Question: I developed an algorithm for border tracing of objects in an image. The algorithm is capable of tracing all the objects in an image and returns the result so that you don't have to slice an image with multiple objects to use them with the algorithm.
So basically I begin by finding a threshold value, then get the binary image after threshold and then run the algorithm on it.
The algorithm is below:
1. find the first pixel that belongs to any object.
2. Trace that object (has its own algorithm)
3. get the minimum area of the square that contains that object
4. mark all the pixels in that square as 0 (erase it from the binary image)
5. repeat from 1 until there isn't any objects left.
This algorithm worked perfectly with objects that are far from each other, but when I tried with the image attached, I got the result attached also.
The problem is that, the square is near the circle and part of it lies in the square that contains the object, so this part is deleted because the program thinks that it is part of the first object.
I would appreciate it if anyone has a solution to this issue.
Thanks!
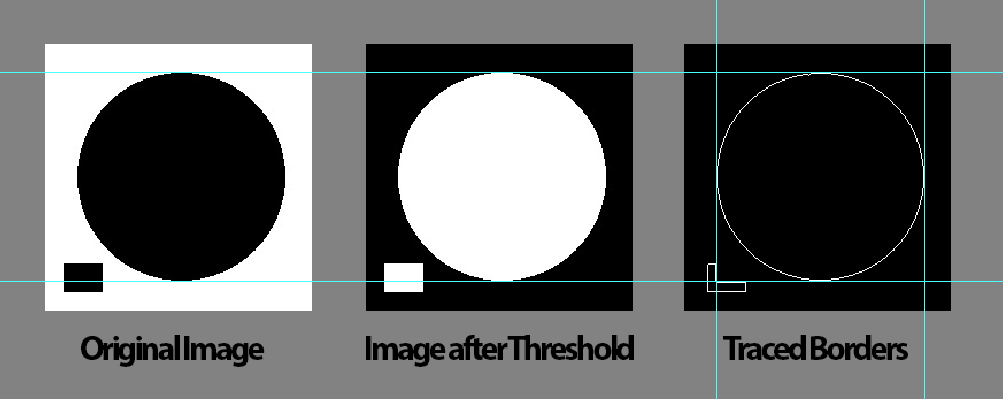
Answer: A quick-and-dirty method is to sort the bounding boxes in ascending order by area before erasing the shapes. That way smaller shapes are removed first, which will reduce the number of overlapping objects. This will be sufficient if you have only convex shapes.
Pseudocode:
'''
calculate all bounding boxes of shapes
sort boxes by area (smallest area first)
foreach box in list:
foreach pixel in box:
set pixel to 0
'''
A method guaranteed to work for arbitrary shapes is to fill the box using a mask of the object. You already create a binary image, so you can use this as the mask.
Pseudocode:
'''
foreach box in list:
foreach pixel in box:
if (pixel in mask == white): set pixel to 0
'''